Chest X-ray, AP view. Patient: 61 years old, sex M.
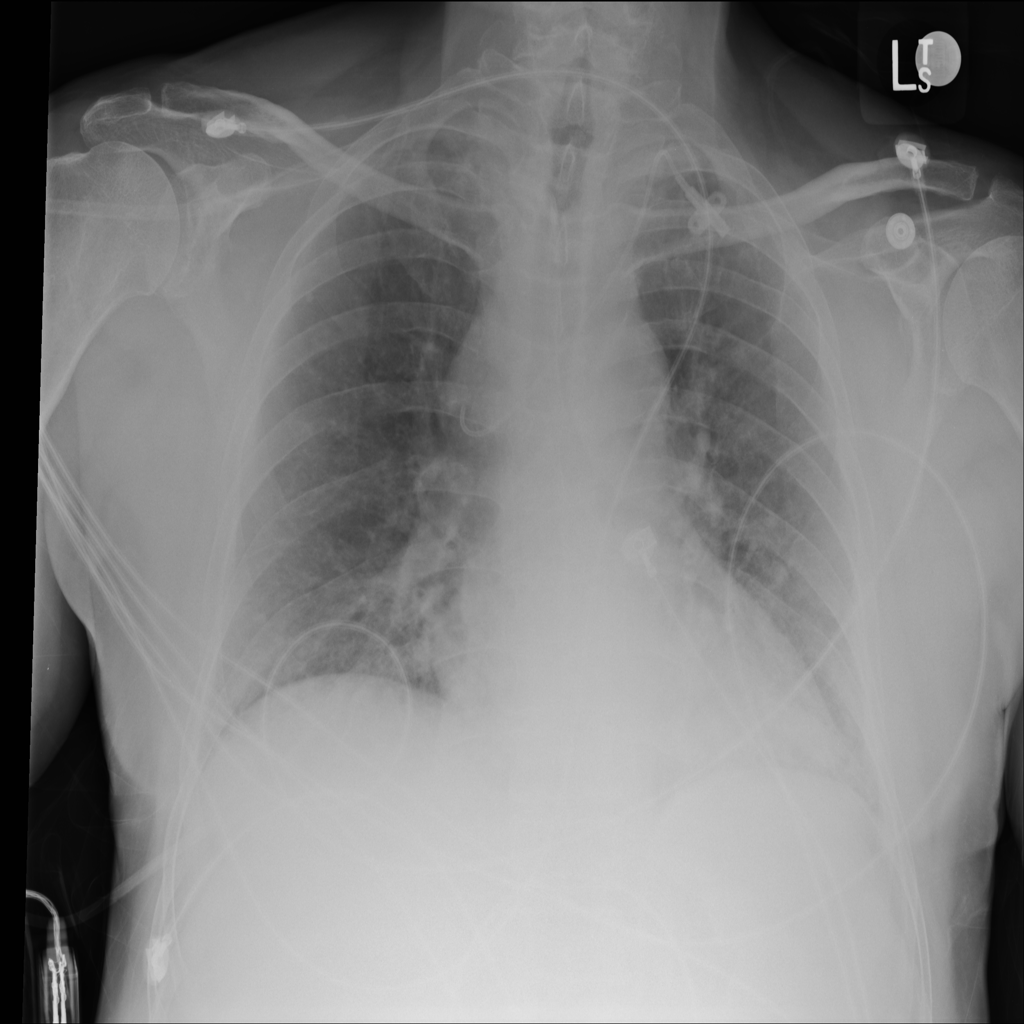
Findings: Infiltration